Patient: sex M, age 61
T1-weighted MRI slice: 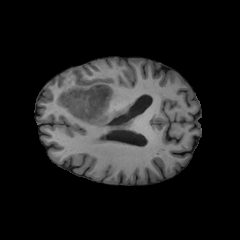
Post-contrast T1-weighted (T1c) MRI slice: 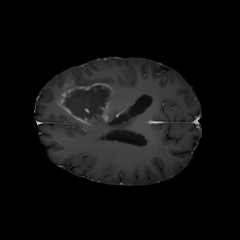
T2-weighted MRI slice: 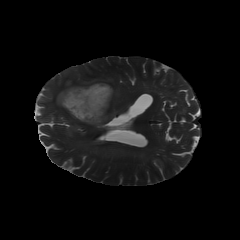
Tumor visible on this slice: yes
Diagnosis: Glioblastoma, IDH-wildtype
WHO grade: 4